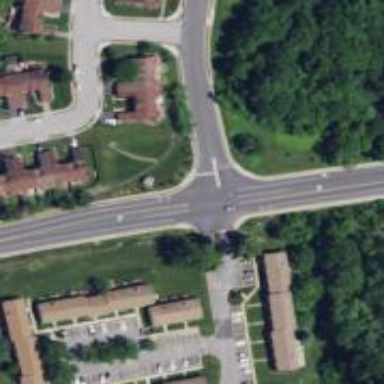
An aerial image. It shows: Traffic island serving as boundary.